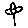
Label: flower